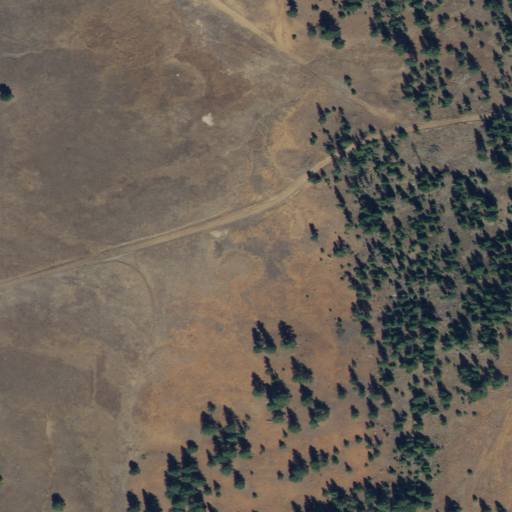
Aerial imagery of plain(s) in Idaho named Sunflower Flat containing shrub, woody wetlands, evergreen forest, and grassland